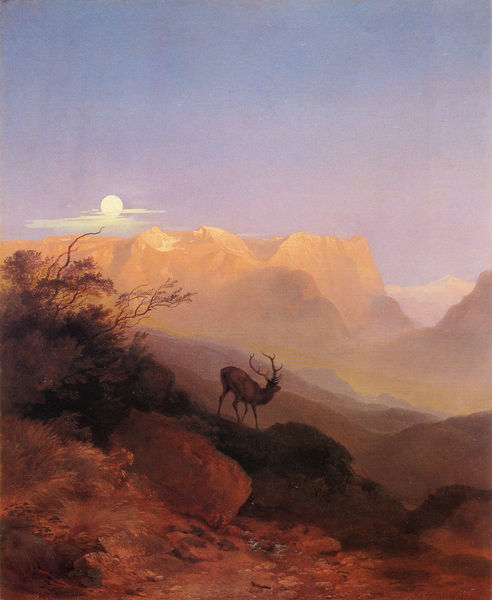
Titel: Im Tennengebirge bei Salzburg
Künstler: Johann Fischbach
Standort: München
Institution: Neue Pinakothek
Schlagwörter: baum, berg, blau, blätter, dunkel, felsen, gemälde, himmel, laub, schatten, wasser, weiß, wolken, bäume, gelb, grün, landschaft, ocker, äste, abend, braun, grau, hell, hintergrund, licht, nacht, orange, blick, gras, rot, schnee, tier, tiere, weg, beige, hochformat, malerei, stein, steine, öl, bach, dämmerung, einsamkeit, erde, horizont, hügel, natur, sonnenaufgang, strauch, zweige, busch, büsche, einsam, gebüsch, sonne, sträucher, blatt, pflanzen, tal, wald, beine, aussicht, klar, ruhe, reisig, steinig, warm, afrika, berge, berghang, fels, gebirge, gipfel, gletscher, hang, sonnenlicht, wüste, dunst, nebel, sonnenuntergang, kahl, landschaftsmalerei, geröll, hochgebirge, idylle, romantik, wild, tiefe, abendrot, mondlicht, mond, vulkan, wandern, alpen, wälder, felsig, heiter, hirsch, freiheit, karg, geäst, morgenrot, rötlich, wildnis, gesträuch, viereckig, plateau, geweih, abwärts, abenddämmerung, gebierge, englisch, abendlicht, mittelgrund, distanz, raun, anhang, gipfelglühen, hirsch im gebirge, kalt warm kontrast, mondaufgang, rotwild, mondnacht, steinbock, wolkenschleier, alpenglühen, wolkenwand, sechsender, träucher, sechender, lkenwand, welcher, vollmand, untersberg